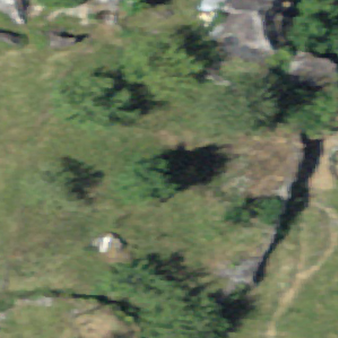
Label: bouldering_area